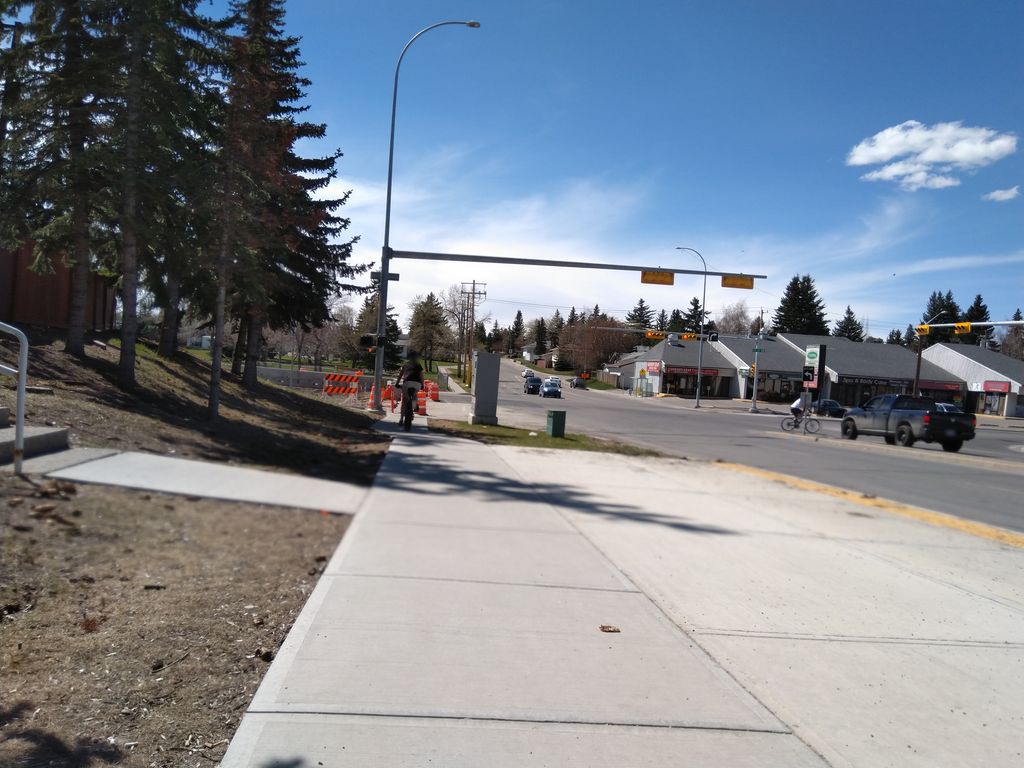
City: calgary